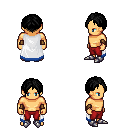
a pixel art fantasy rpg character, male body template, human, tanned skin, white trimmed cape, red pants, black parted hairstyle, leather bracers, metal boots, four views (front, back, left, right), 2x2 character sprite sheet, small pixel art, hard edges, no anti-aliasing